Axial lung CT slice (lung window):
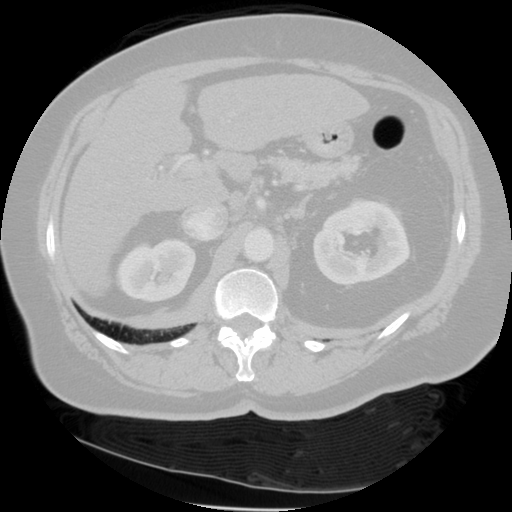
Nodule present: no